Question: I am trying to insert the details below from the jtextfields into the database.
Columns to be inserted are roomNumberSelected,guestName,passportNo,phoneNo in Guest table.
Currently when it compiles, it only inserts the final row of data. I am implementing three-tier architecture in my application. I believe I have to alter my SQL statement to insert
multiple values but I'm unsure on how to go about that.

UI - GuestDetails.java
No. of rooms needed is equivalent to noOfRoomsSelected. In this case, noOfSelectedRooms = 5;
'''
if(noOfRoomsSelected=="1"){
if(name1.isEmpty()||passportNo1.isEmpty()||phoneNo1.isEmpty()){
JOptionPane.showMessageDialog(null, "Some Required field(s) are not entered. Please try again.");
}
else{
g.setSelectedRoomNum(comboBox1.getSelectedItem().toString());
g.setGuestPassportNo(tfPassportNo1.getText());
g.setGuestName(tfGuestName1.getText());
g.setGuestPhoneNo(tfPhoneNo1.getText());
}
}
else if(noOfRoomsSelected=="2"){
if(name1.isEmpty()||passportNo1.isEmpty()||phoneNo1.isEmpty()
||name2.isEmpty()||passportNo2.isEmpty()||phoneNo2.isEmpty()){
JOptionPane.showMessageDialog(null, "Some Required field(s) are not entered. Please try again.");
}
else{
g.setSelectedRoomNum(comboBox1.getSelectedItem().toString());
g.setGuestPassportNo(tfPassportNo1.getText());
g.setGuestName(tfGuestName1.getText());
g.setGuestPhoneNo(tfPhoneNo1.getText());
g.setSelectedRoomNum(comboBox2.getSelectedItem().toString());
g.setGuestPassportNo(tfPassportNo2.getText());
g.setGuestName(tfGuestName2.getText());
g.setGuestPhoneNo(tfPhoneNo2.getText());
}
}
else if(noOfRoomsSelected=="3"){
if(name1.isEmpty()||passportNo1.isEmpty()||phoneNo1.isEmpty()
||name2.isEmpty()||passportNo2.isEmpty()||phoneNo2.isEmpty()||
name3.isEmpty()||passportNo3.isEmpty()||phoneNo3.isEmpty()){
JOptionPane.showMessageDialog(null, "Some Required field(s) are not entered. Please try again.");
}
else {
g.setSelectedRoomNum(comboBox1.getSelectedItem().toString());
g.setGuestPassportNo(tfPassportNo1.getText());
g.setGuestName(tfGuestName1.getText());
g.setGuestPhoneNo(tfPhoneNo1.getText());
g.setSelectedRoomNum(comboBox2.getSelectedItem().toString());
g.setGuestPassportNo(tfPassportNo2.getText());
g.setGuestName(tfGuestName2.getText());
g.setGuestPhoneNo(tfPhoneNo2.getText());
g.setSelectedRoomNum(comboBox3.getSelectedItem().toString());
g.setGuestPassportNo(tfPassportNo3.getText());
g.setGuestName(tfGuestName3.getText());
g.setGuestPhoneNo(tfPhoneNo3.getText());
}
}
else if(noOfRoomsSelected=="4"){
if(name1.isEmpty()||passportNo1.isEmpty()||phoneNo1.isEmpty()
||name2.isEmpty()||passportNo2.isEmpty()||phoneNo2.isEmpty()||
name3.isEmpty()||passportNo3.isEmpty()||phoneNo3.isEmpty()
||name4.isEmpty()||passportNo4.isEmpty()||phoneNo4.isEmpty()){
JOptionPane.showMessageDialog(null, "Some Required field(s) are not entered. Please try again.");
}
else{
g.setSelectedRoomNum(comboBox1.getSelectedItem().toString());
g.setGuestPassportNo(tfPassportNo1.getText());
g.setGuestName(tfGuestName1.getText());
g.setGuestPhoneNo(tfPhoneNo1.getText());
g.setSelectedRoomNum(comboBox2.getSelectedItem().toString());
g.setGuestPassportNo(tfPassportNo2.getText());
g.setGuestName(tfGuestName2.getText());
g.setGuestPhoneNo(tfPhoneNo2.getText());
g.setSelectedRoomNum(comboBox3.getSelectedItem().toString());
g.setGuestPassportNo(tfPassportNo3.getText());
g.setGuestName(tfGuestName3.getText());
g.setGuestPhoneNo(tfPhoneNo3.getText());
g.setSelectedRoomNum(comboBox4.getSelectedItem().toString());
g.setGuestPassportNo(tfPassportNo4.getText());
g.setGuestName(tfGuestName4.getText());
g.setGuestPhoneNo(tfPhoneNo4.getText());
}
}
else if(noOfRoomsSelected=="5"){
if(name1.isEmpty()||passportNo1.isEmpty()||phoneNo1.isEmpty()
||name2.isEmpty()||passportNo2.isEmpty()||phoneNo2.isEmpty()||
name3.isEmpty()||passportNo3.isEmpty()||phoneNo3.isEmpty()
||name4.isEmpty()||passportNo4.isEmpty()||phoneNo4.isEmpty()
||name5.isEmpty()||passportNo5.isEmpty()||phoneNo5.isEmpty()){
JOptionPane.showMessageDialog(null, "Some Required field(s) are not entered. Please try again.");
}
else{
g.setSelectedRoomNum(comboBox1.getSelectedItem().toString());
g.setGuestPassportNo(tfPassportNo1.getText());
g.setGuestName(tfGuestName1.getText());
g.setGuestPhoneNo(tfPhoneNo1.getText());
g.setSelectedRoomNum(comboBox2.getSelectedItem().toString());
g.setGuestPassportNo(tfPassportNo2.getText());
g.setGuestName(tfGuestName2.getText());
g.setGuestPhoneNo(tfPhoneNo2.getText());
g.setSelectedRoomNum(comboBox3.getSelectedItem().toString());
g.setGuestPassportNo(tfPassportNo3.getText());
g.setGuestName(tfGuestName3.getText());
g.setGuestPhoneNo(tfPhoneNo3.getText());
g.setSelectedRoomNum(comboBox4.getSelectedItem().toString());
g.setGuestPassportNo(tfPassportNo4.getText());
g.setGuestName(tfGuestName4.getText());
g.setGuestPhoneNo(tfPhoneNo4.getText());
g.setSelectedRoomNum(comboBox5.getSelectedItem().toString());
g.setGuestPassportNo(tfPassportNo5.getText());
g.setGuestName(tfGuestName5.getText());
g.setGuestPhoneNo(tfPhoneNo5.getText());
}
}
'''
Entity class - Guest.java
'''
public boolean createGuestRecord(Guest g){
boolean success = false;
DBController db = new DBController();
String dbQuery;
//step 1 - establish connection to database
try{
db.getConnection();
dbQuery = "INSERT INTO guest(selectedRoomNum,guestPassportNo,guestName,guestPhoneNo,passNo)";
dbQuery = dbQuery + " VALUES ('" + selectedRoomNum + "','" + guestPassportNo+ "','" + guestName + "','" + guestPhoneNo + "','" + passNo + "')";
//step 3 - to insert record using updateRequest method
if (db.updateRequest(dbQuery) == 1){ //record inserted
success = true;
}
}
catch(Exception e){
System.out.println(e);
}
//step 4 - close connection
db.terminate();
return success;
}
'''
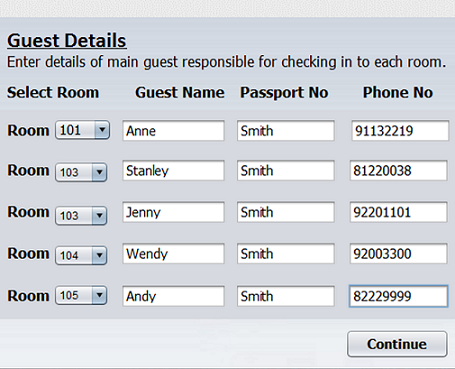
Answer: Of course you have only the last record. Just look at your code:
'''
g.setSelectedRoomNum(comboBox1.getSelectedItem().toString());
g.setGuestPassportNo(tfPassportNo1.getText());
g.setGuestName(tfGuestName1.getText());
g.setGuestPhoneNo(tfPhoneNo1.getText());
// >>>>>>>>> Nothing here <<<<<<<<<
g.setSelectedRoomNum(comboBox2.getSelectedItem().toString());
g.setGuestPassportNo(tfPassportNo2.getText());
g.setGuestName(tfGuestName2.getText());
g.setGuestPhoneNo(tfPhoneNo2.getText());
'''
After all these assignments g has the data for row 2, row 1 data disappeared. So when the inserting starts g has the data from the last record only. Insert the rows after you assign the fields to g.